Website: crate-barrel
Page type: payment
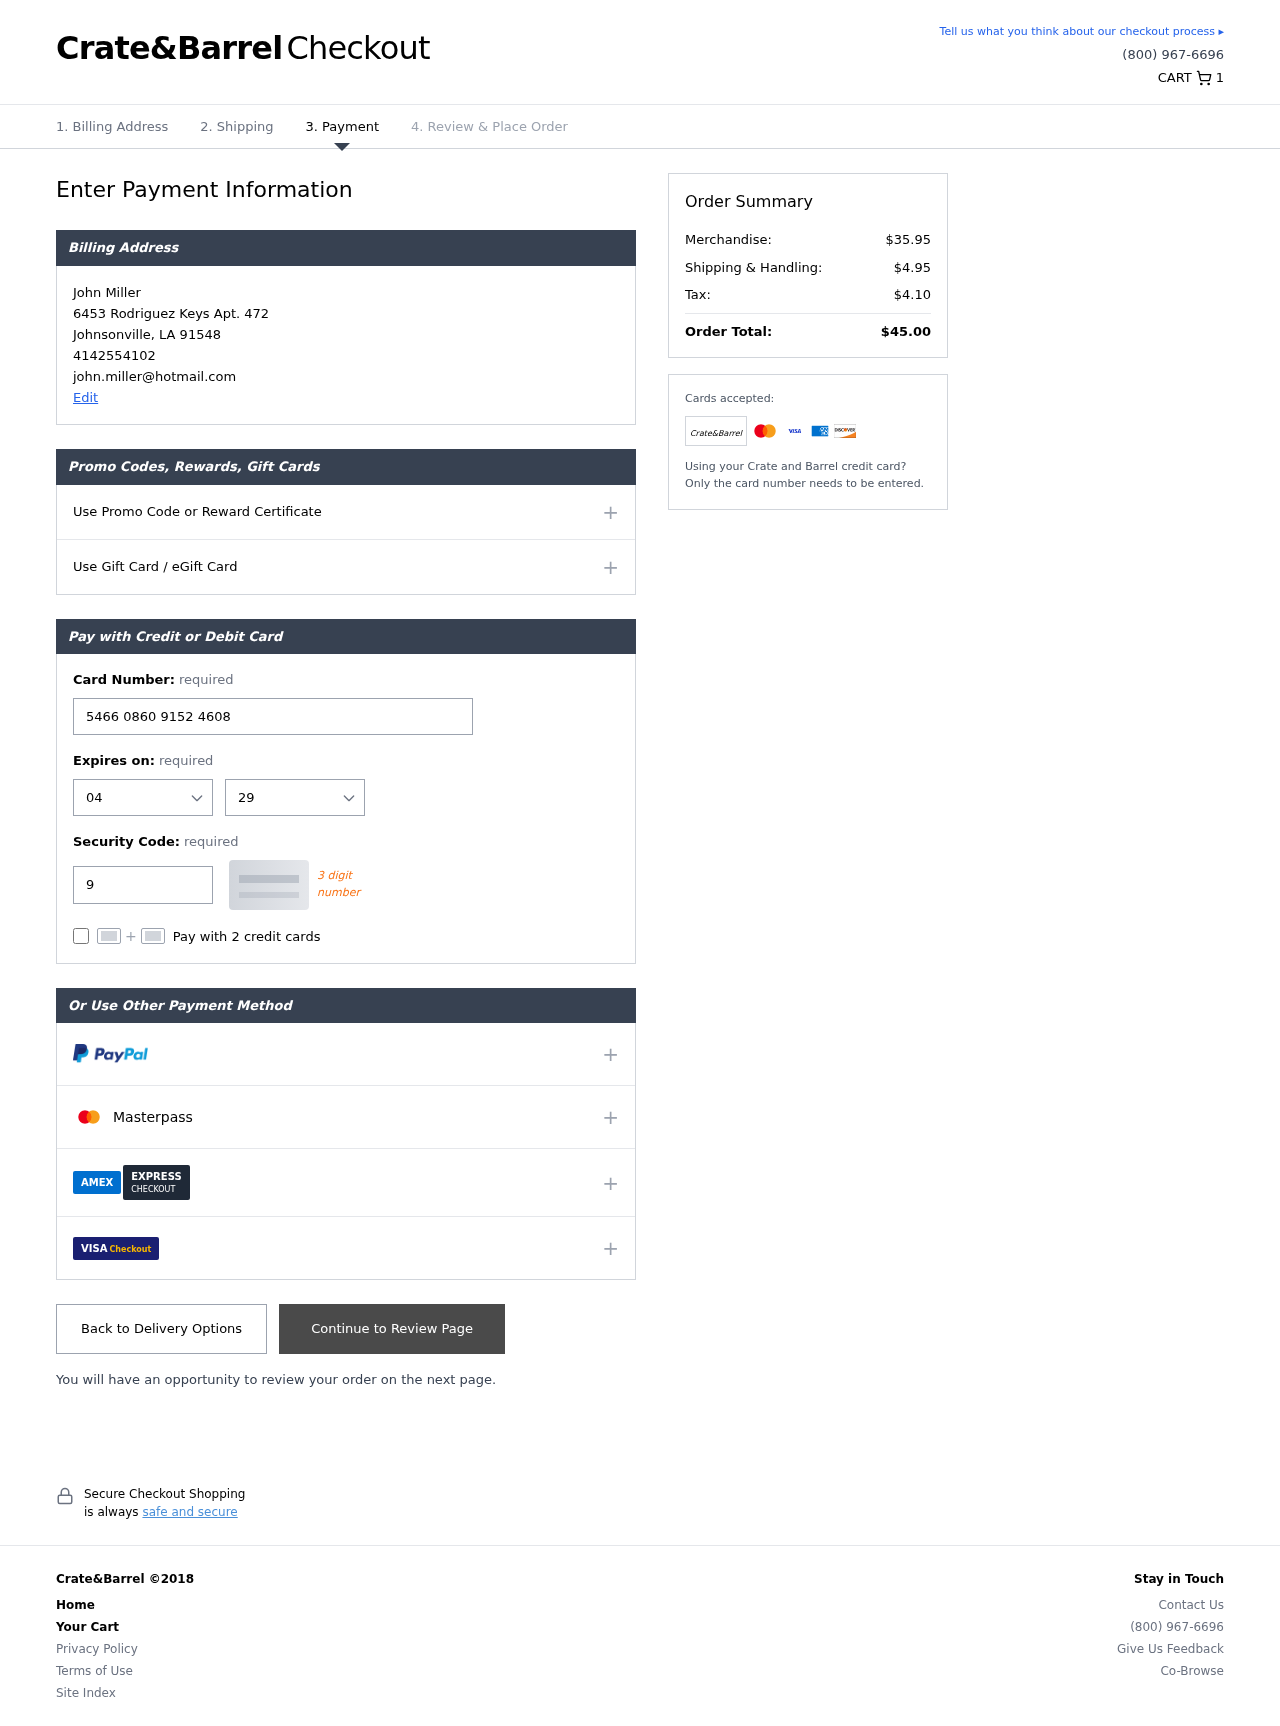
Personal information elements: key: PII_CARD_CVV
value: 984
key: PII_CARD_EXPIRY_MONTH
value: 04
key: PII_CARD_EXPIRY_YEAR
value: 29
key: PII_CARD_NUMBER
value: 5466 0860 9152 4608
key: PII_CITY
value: Johnsonville
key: PII_EMAIL
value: john.miller@hotmail.com
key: PII_FULLNAME
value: John Miller
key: PII_PHONE
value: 4142554102
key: PII_POSTCODE
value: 91548
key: PII_STATE_ABBR
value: LA
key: PII_STREET
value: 6453 Rodriguez Keys Apt. 472
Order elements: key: ORDER_NUM_ITEMS
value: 1
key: ORDER_SUBTOTAL
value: $35.95
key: ORDER_SHIPPING_COST
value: $4.95
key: ORDER_TAX
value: $4.10
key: ORDER_TOTAL
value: $45.00